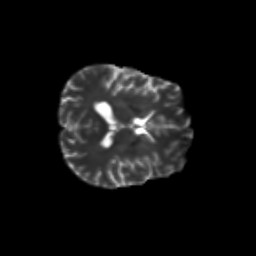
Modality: T2w
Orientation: axial
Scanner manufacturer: siemens
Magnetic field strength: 3 T
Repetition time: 9.2 s
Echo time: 0.084 s